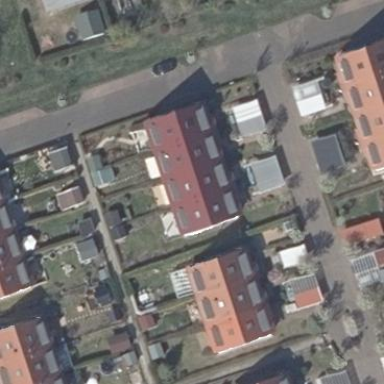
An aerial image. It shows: Terrace building with gabled roof.